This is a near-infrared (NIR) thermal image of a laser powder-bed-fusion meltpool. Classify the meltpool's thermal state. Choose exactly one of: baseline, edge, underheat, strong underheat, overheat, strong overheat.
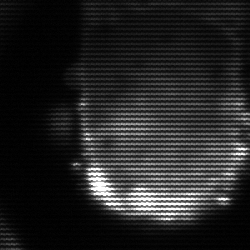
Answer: baseline